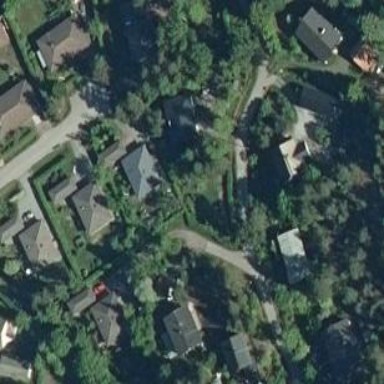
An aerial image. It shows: Suburb.